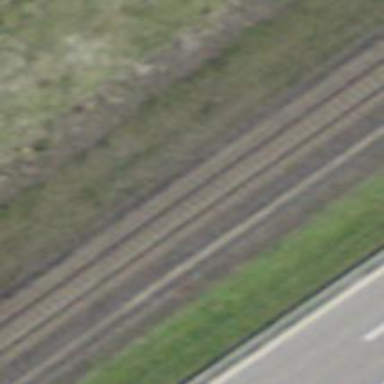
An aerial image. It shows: Railway with electrified contact lines.